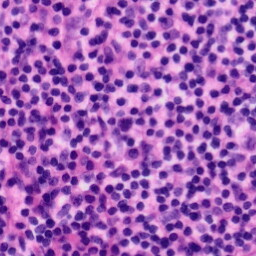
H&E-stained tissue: Tonsil